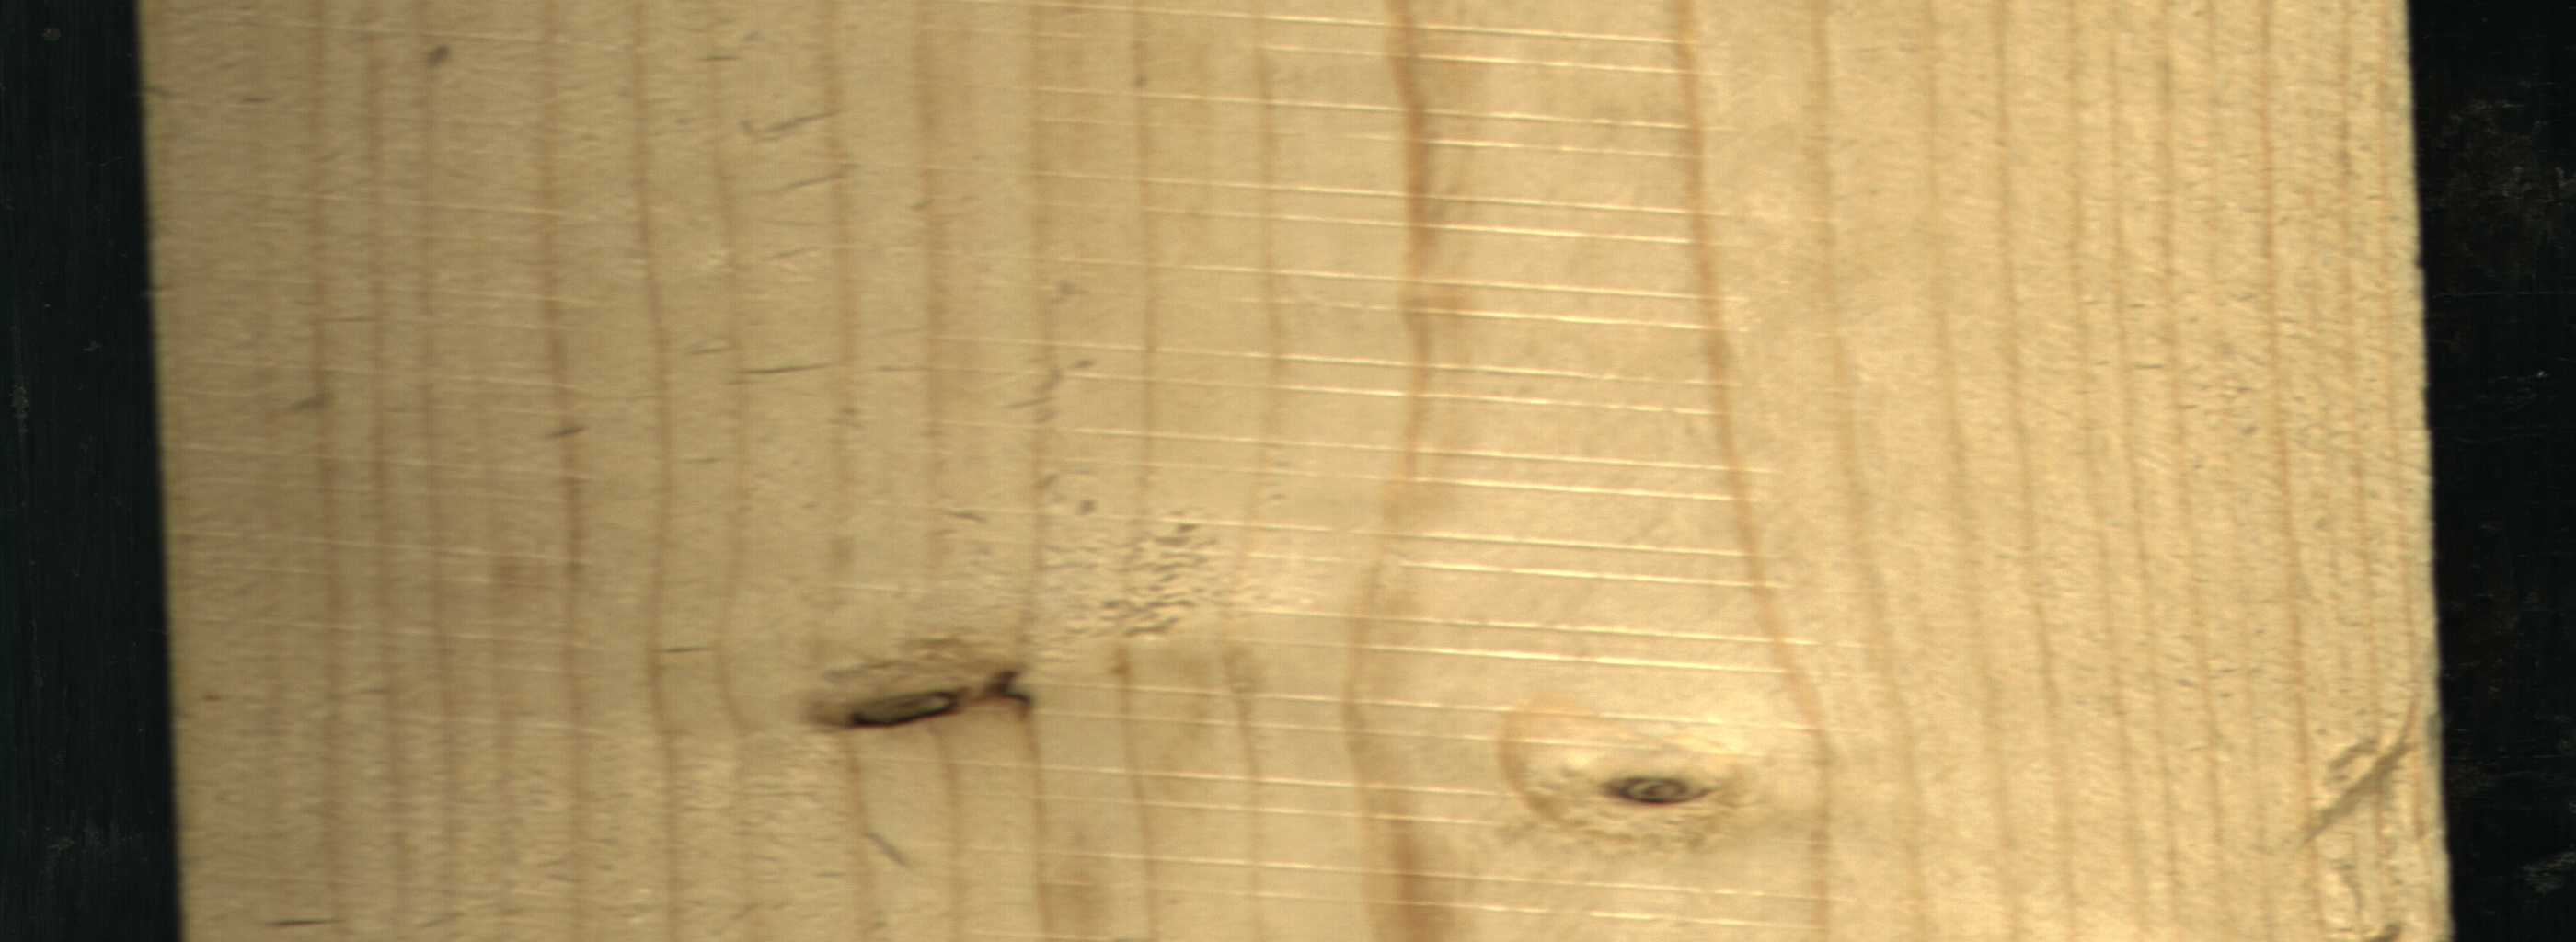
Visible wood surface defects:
resin
Dead_Knot
Live_Knot